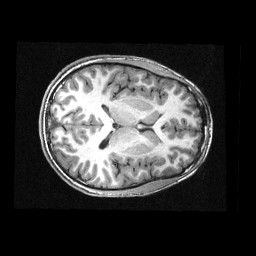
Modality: T1w
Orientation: axial
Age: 12
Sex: male
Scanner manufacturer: siemens
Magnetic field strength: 3 T
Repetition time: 2.3 s
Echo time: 0.00336 s